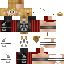
A female human skin with medium skin, wearing blonde long hair dressed in a red hoodie and red pants, featuring a closed mouth.